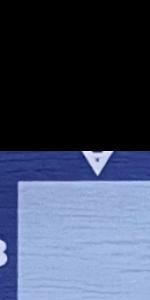
Label: Empty